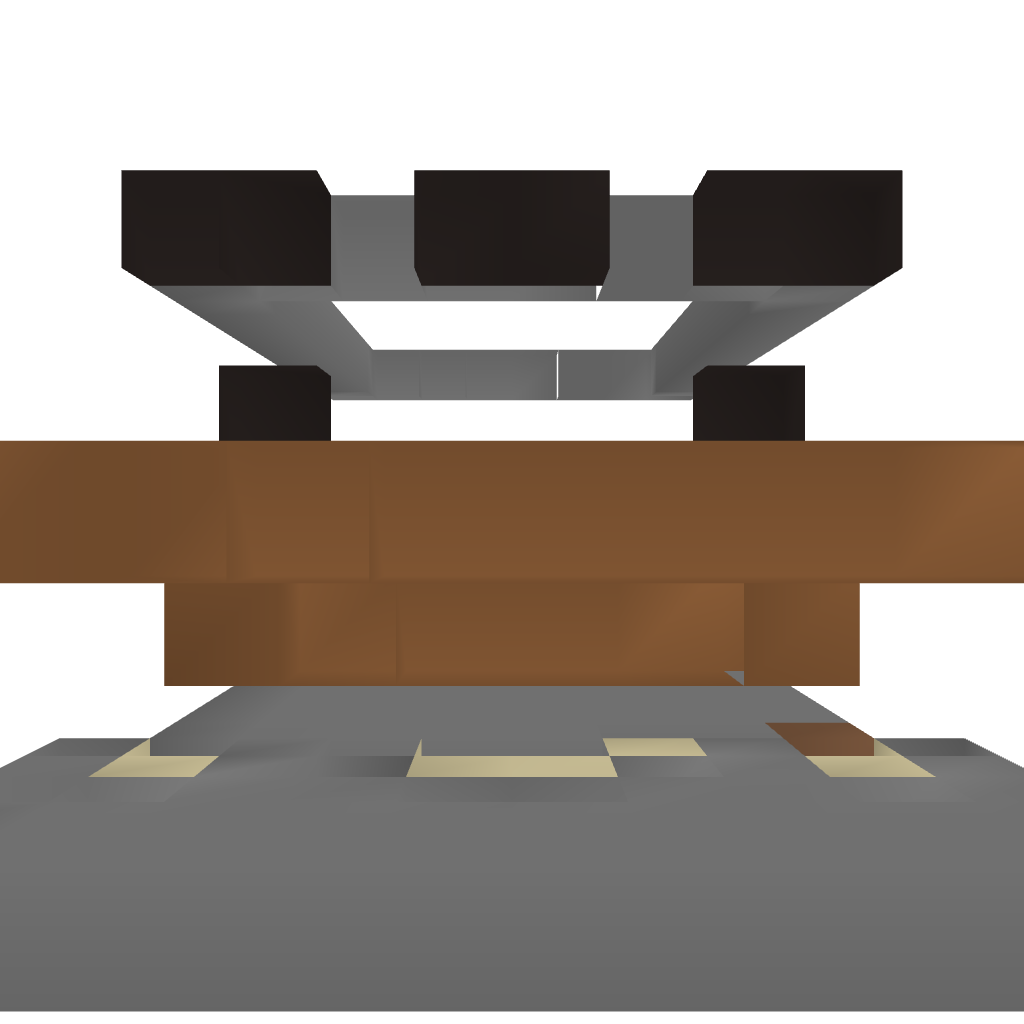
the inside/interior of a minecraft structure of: Chicken Egg Collection &amp; Storage